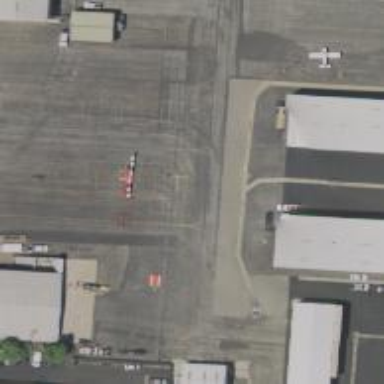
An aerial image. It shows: Image of taxiway at airport.